Aerial crown-view tile of a tropical tree (Barro Colorado Island, Panama), acquired 20240611:
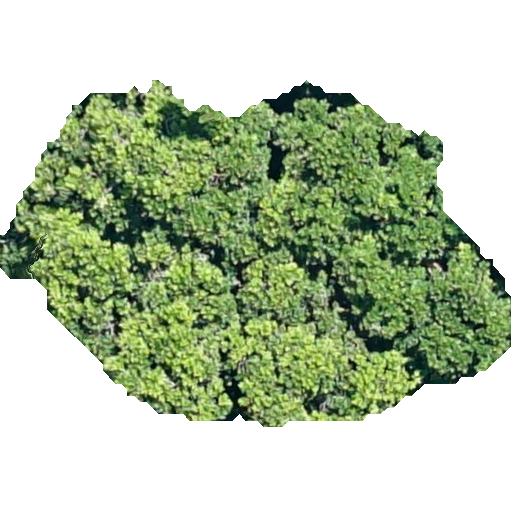
Species: Anacardium excelsum
GBIF accepted scientific name: Anacardium excelsum
Crown area: 199.414 m²